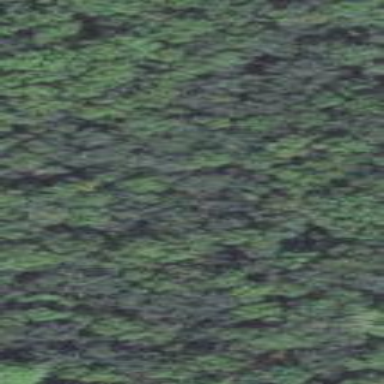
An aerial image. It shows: Broadleaved woodland area.